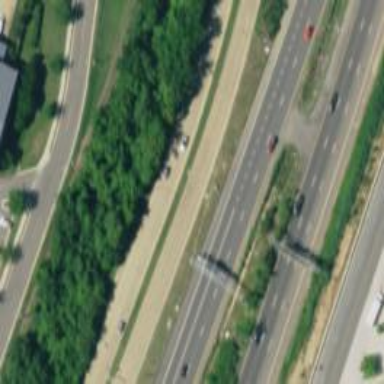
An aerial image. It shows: Primary highway that functions as expressway.